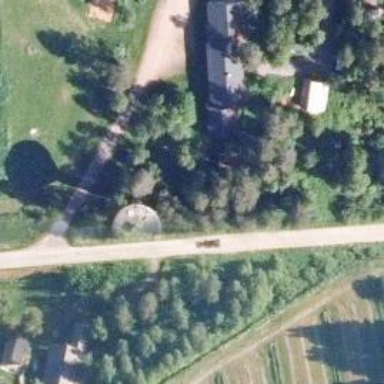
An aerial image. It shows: Water tower that is man-made.